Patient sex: F
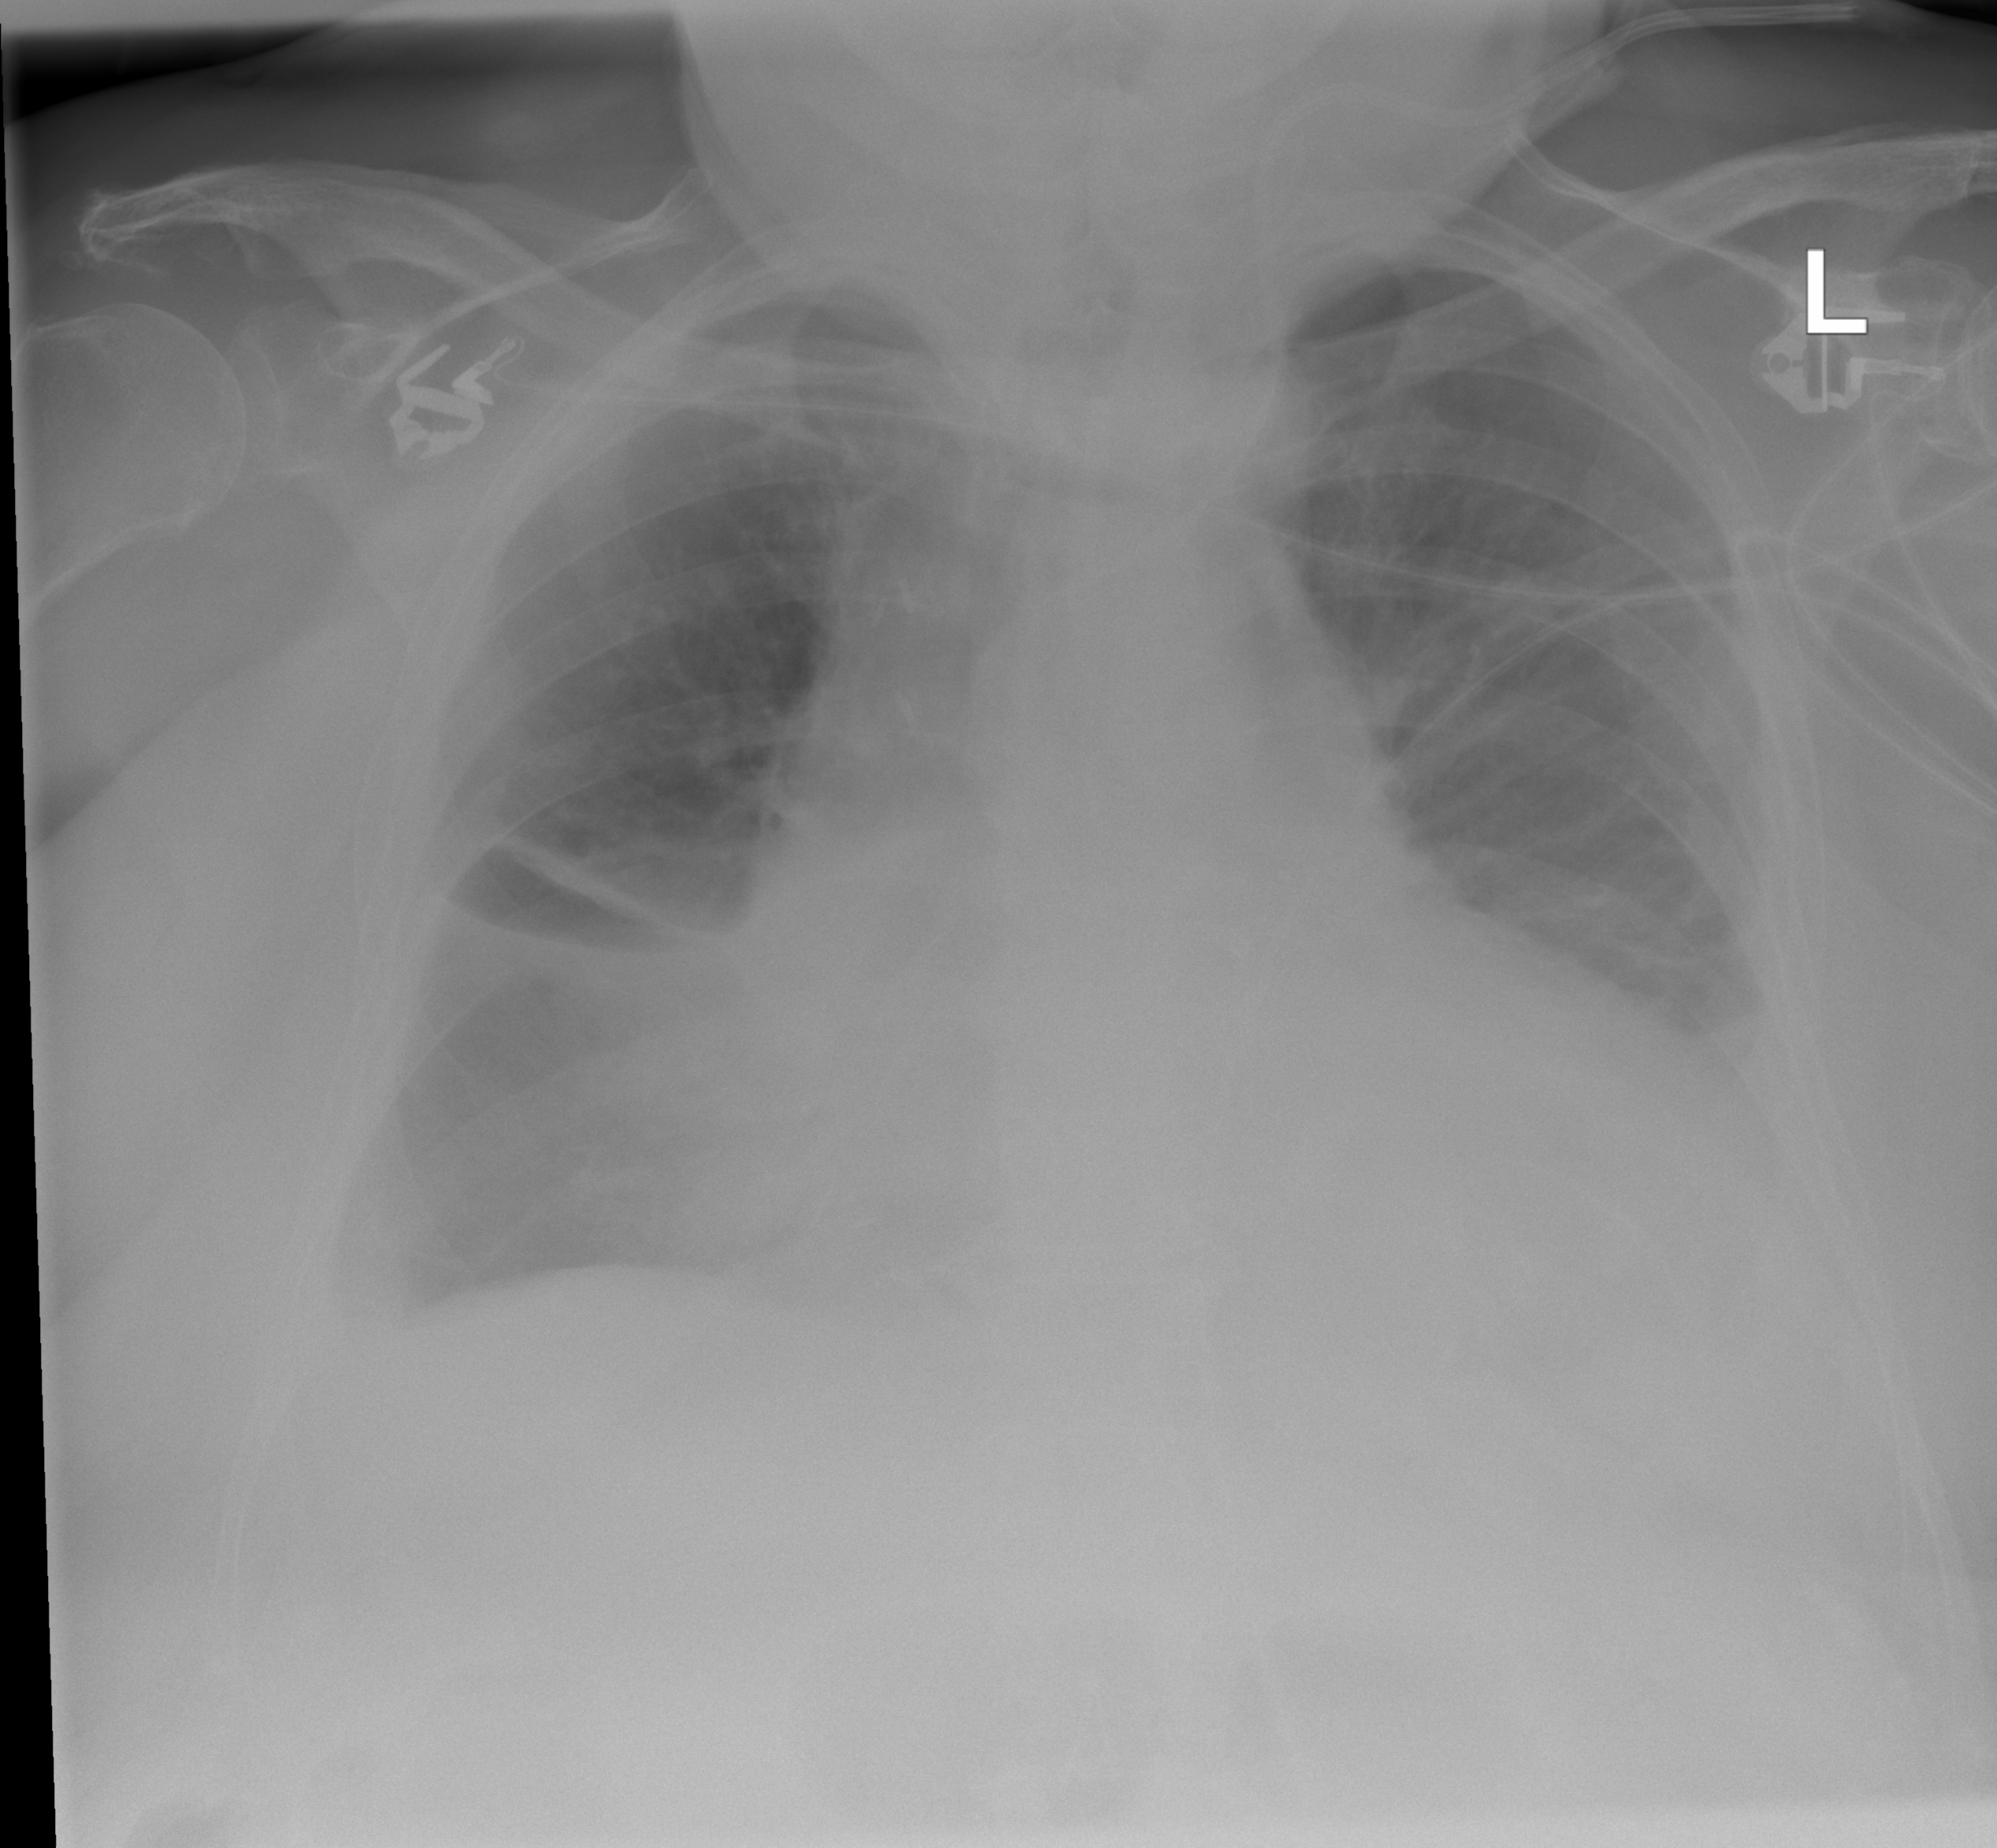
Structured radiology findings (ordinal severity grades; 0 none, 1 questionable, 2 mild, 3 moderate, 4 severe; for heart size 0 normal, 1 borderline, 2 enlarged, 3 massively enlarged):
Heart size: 2
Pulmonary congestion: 2
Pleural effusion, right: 2
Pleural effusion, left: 2
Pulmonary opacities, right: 1
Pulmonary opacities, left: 0
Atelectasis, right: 2
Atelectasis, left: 1